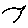
Label: bird